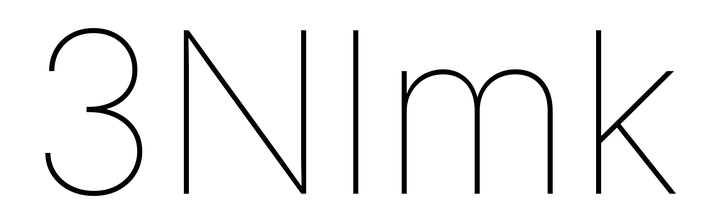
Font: Inter_Thin